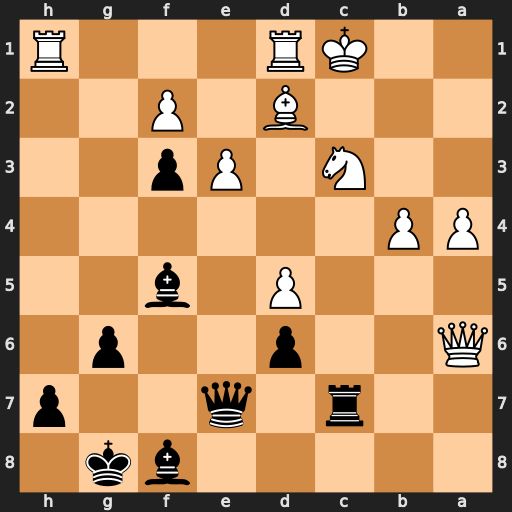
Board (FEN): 5bk1/2r1q2p/Q2p2p1/3P1b2/PP6/2N1Pp2/3B1P2/2KR3R
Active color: b
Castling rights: -
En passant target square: -
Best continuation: Qe4 Kb2 Qc2+ Ka3 Bg7